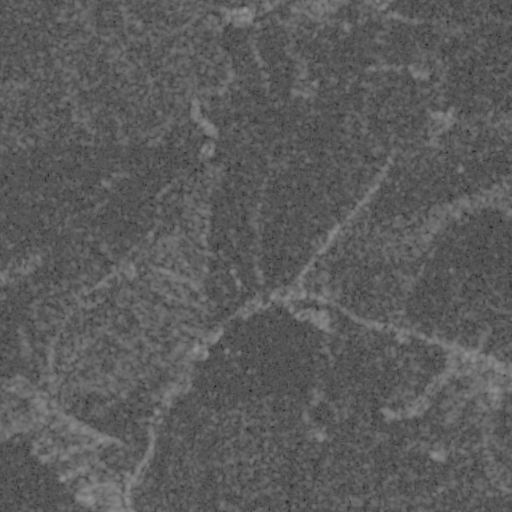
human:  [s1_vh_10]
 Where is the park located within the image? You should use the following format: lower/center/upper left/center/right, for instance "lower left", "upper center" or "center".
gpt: The park is located in the upper center of the image.
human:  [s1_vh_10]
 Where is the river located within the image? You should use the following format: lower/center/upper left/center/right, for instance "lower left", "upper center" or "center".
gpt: The river is located in the right of the image.
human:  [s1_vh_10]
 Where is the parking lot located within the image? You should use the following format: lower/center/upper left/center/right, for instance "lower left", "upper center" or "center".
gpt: There is no parking lot in the image.

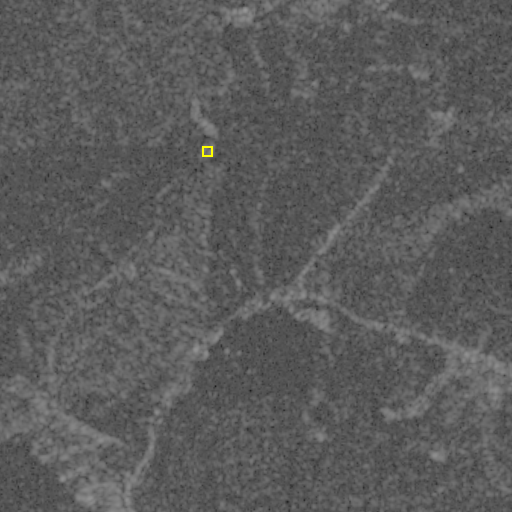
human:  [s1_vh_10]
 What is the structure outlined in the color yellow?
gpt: The structure outlined in yellow is a park.
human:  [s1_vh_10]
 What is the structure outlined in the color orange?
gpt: There is no orange outline.